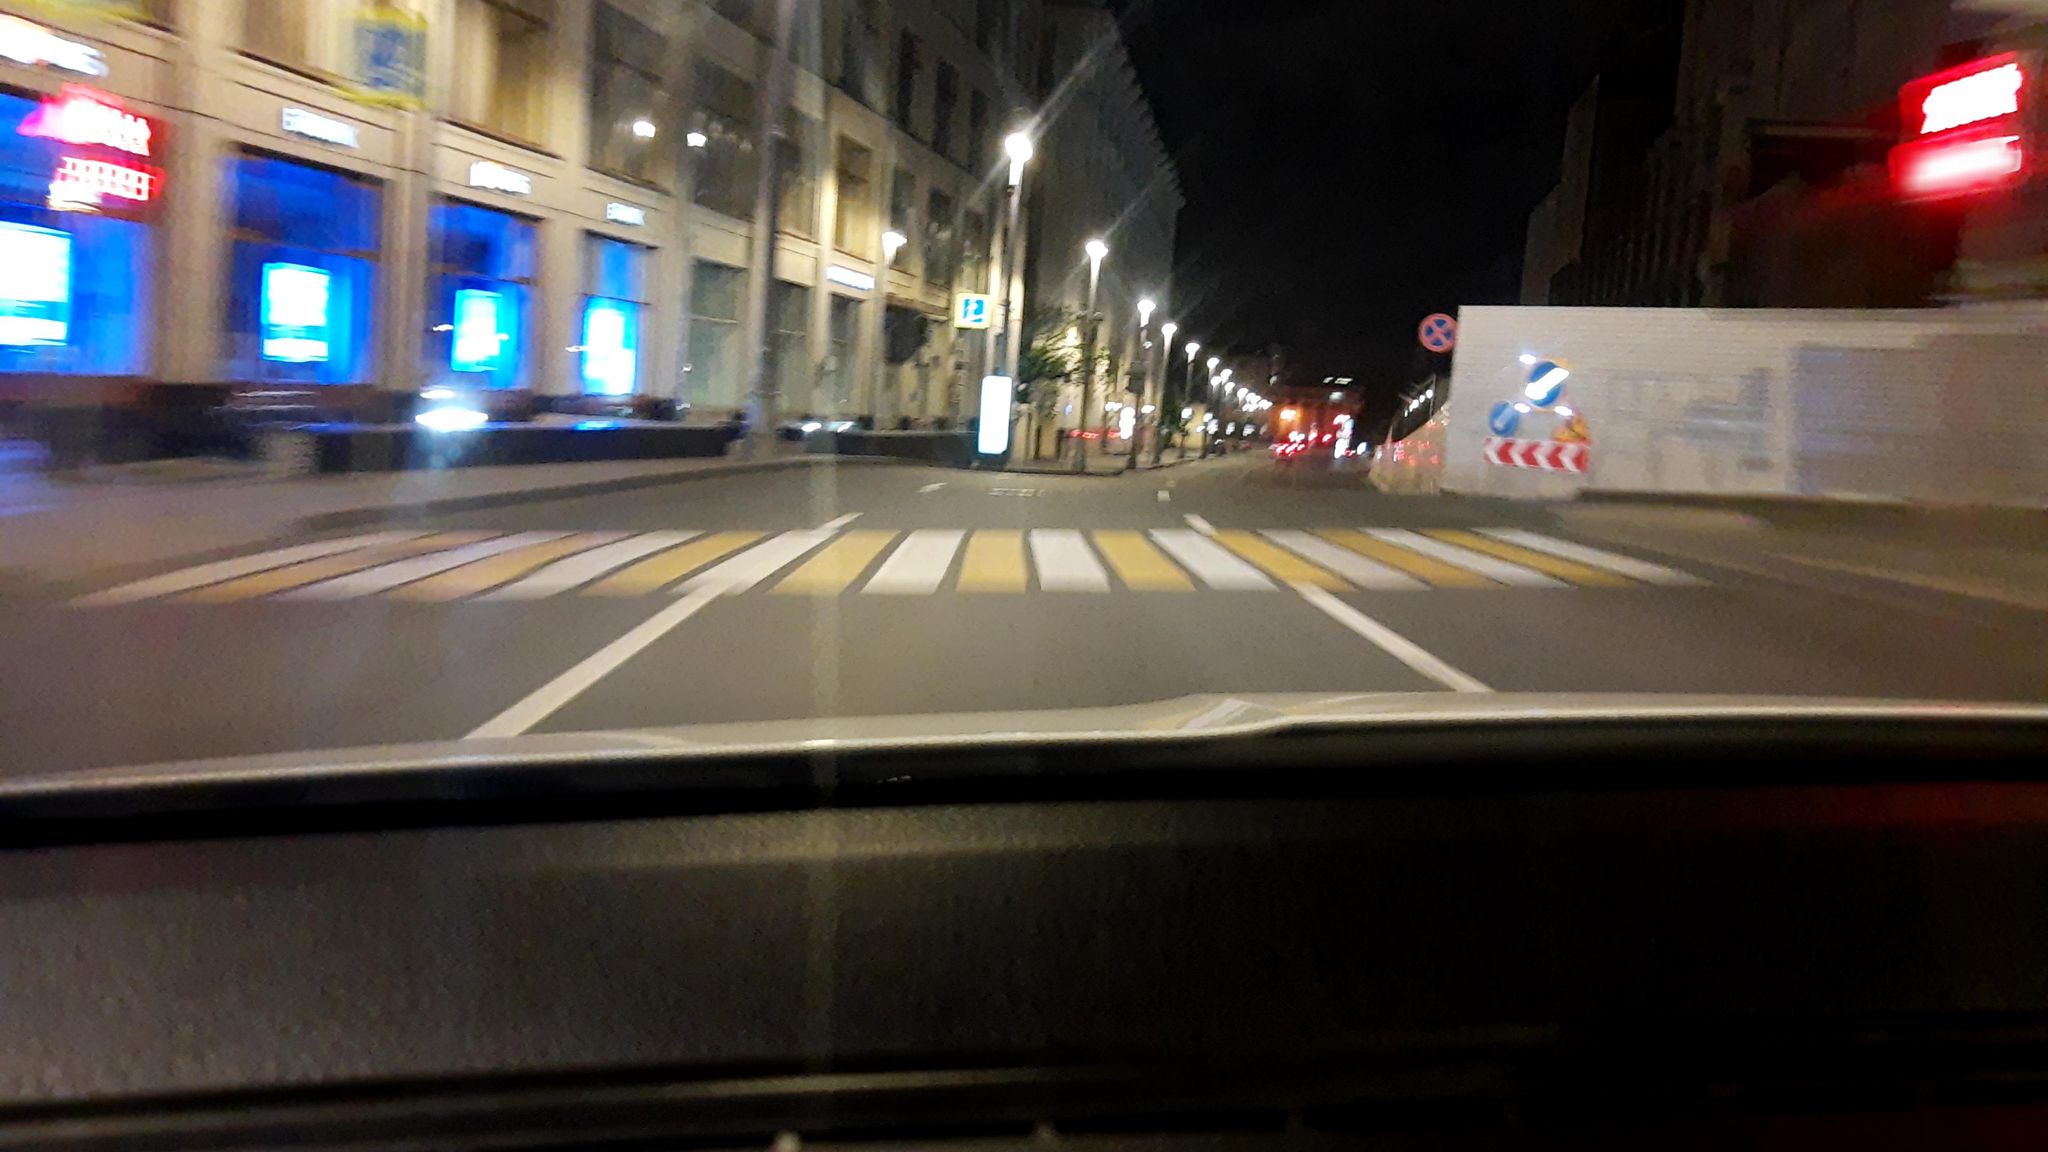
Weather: clear
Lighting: night
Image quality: slightly poor
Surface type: driving surface
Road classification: service
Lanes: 1
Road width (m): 2.8
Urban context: urban centre
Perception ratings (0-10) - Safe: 0.75, Lively: 8.22, Beautiful: 5.13, Boring: 0.66, Depressing: 3.48, Wealthy: 2.64